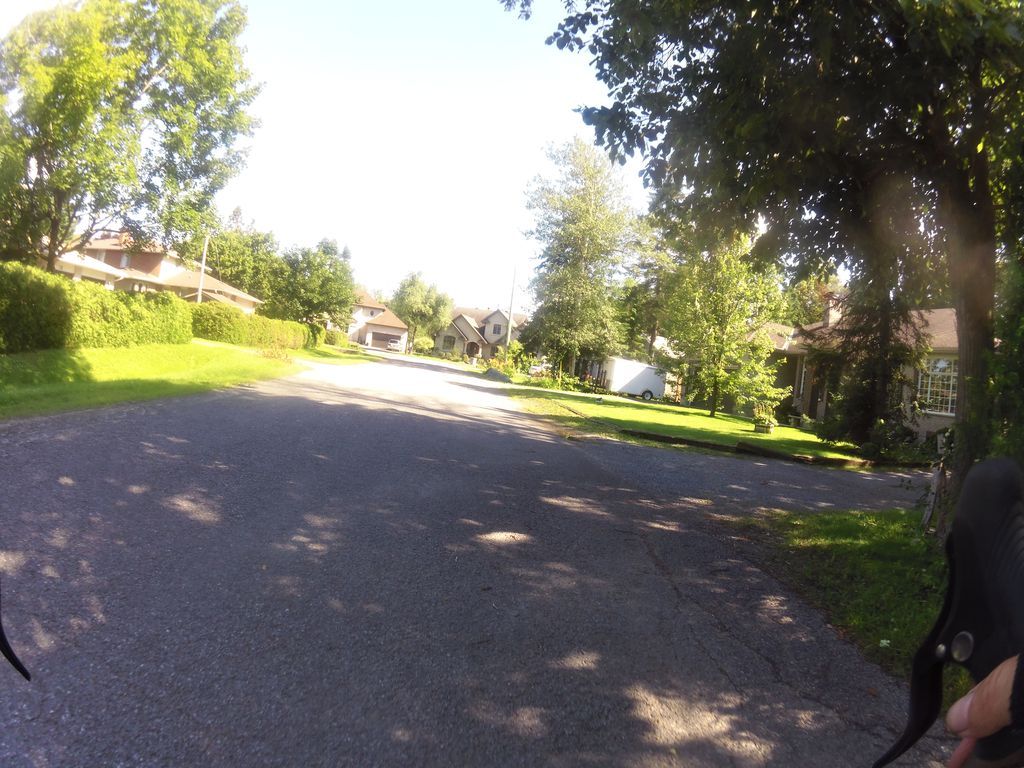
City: ottawa-gatineau